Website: bh-photo
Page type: gifting
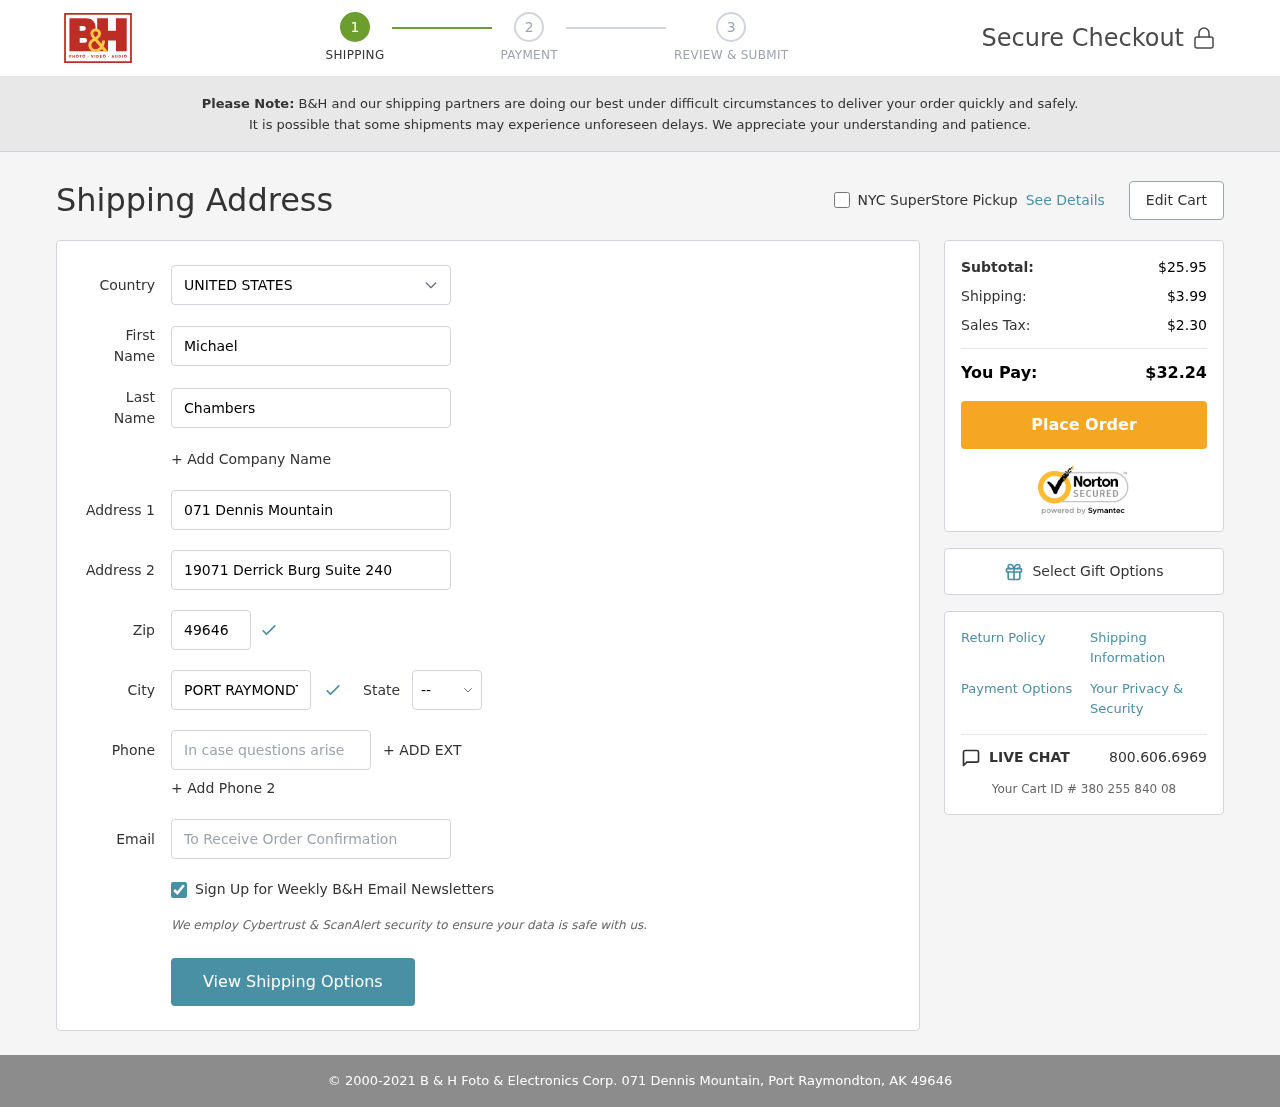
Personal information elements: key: PII_CITY
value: Port Raymondton
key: PII_COUNTRY
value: United States
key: PII_EMAIL
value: mchambers@yahoo.com
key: PII_FIRSTNAME
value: Michael
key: PII_LASTNAME
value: Chambers
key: PII_PHONE
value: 5945455602
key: PII_POSTCODE
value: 49646
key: PII_STATE_ABBR
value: AK
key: PII_STREET
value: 071 Dennis Mountain
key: PII_STREET2
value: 19071 Derrick Burg Suite 240
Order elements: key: ORDER_SUBTOTAL
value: $25.95
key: ORDER_SHIPPING_COST
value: $3.99
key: ORDER_TAX
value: $2.30
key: ORDER_TOTAL
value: $32.24
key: ORDER_ID
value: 380 255 840 08